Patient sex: M
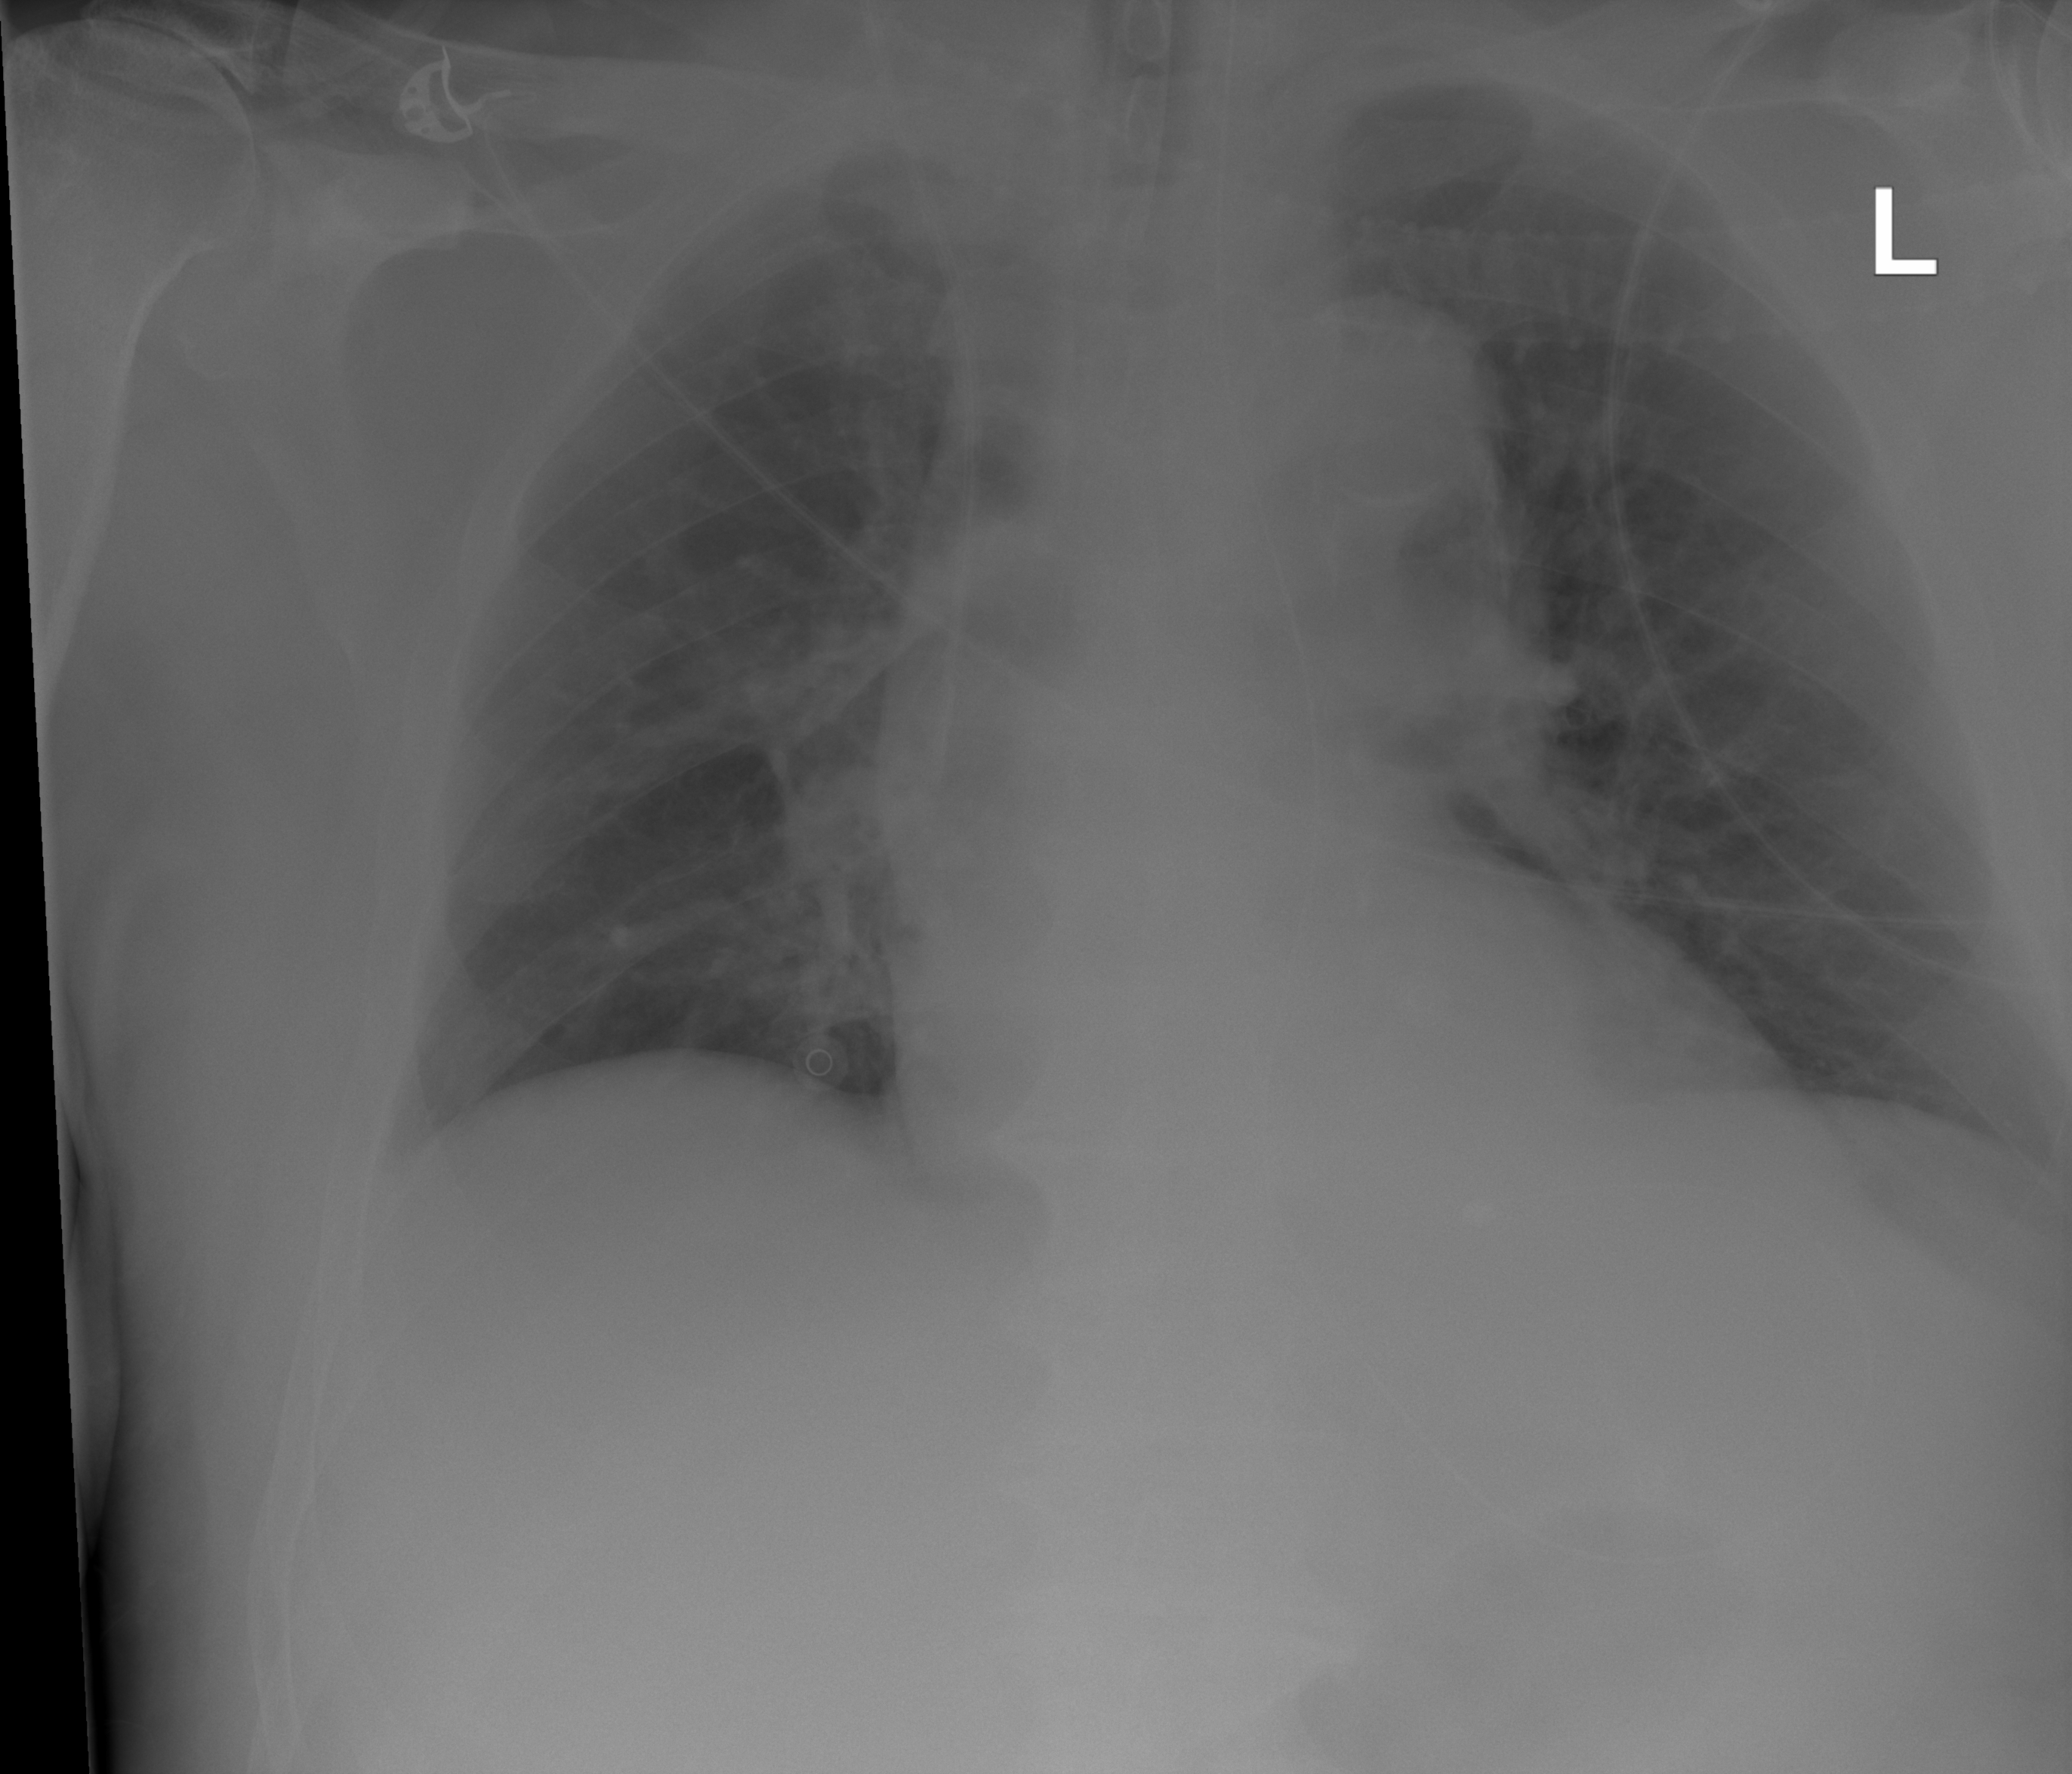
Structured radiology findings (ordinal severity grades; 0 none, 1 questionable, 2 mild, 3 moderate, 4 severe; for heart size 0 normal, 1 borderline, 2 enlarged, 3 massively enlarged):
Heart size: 2
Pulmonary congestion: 2
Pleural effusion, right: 0
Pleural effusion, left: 0
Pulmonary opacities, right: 0
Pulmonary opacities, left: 0
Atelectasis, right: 0
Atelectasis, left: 0